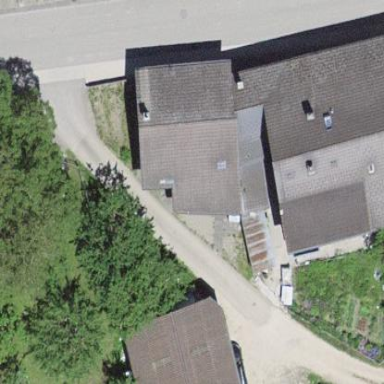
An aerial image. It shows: Residential building.